Question: I need to make a barplot based on two columns of a data frame. For the right order I need to reorder the factor of one column, and to reorder the rest of the data frame with it. I tried to reorder the factor, but the rest of the columns remained the same. How can I sort the whole data frame? I will show what I did with the iris data (Note that my data actually has two nominal columns)
'''
> d<-iris
> head(d)
Sepal.Length Sepal.Width Petal.Length Petal.Width Species
1 5.1 3.5 1.4 0.2 setosa
2 4.9 3.0 1.4 0.2 setosa
3 4.7 3.2 1.3 0.2 setosa
4 4.6 3.1 1.5 0.2 setosa
5 5.0 3.6 1.4 0.2 setosa
6 5.4 3.9 1.7 0.4 setosa
> d$Species<-factor(d$Species, labels=c("virginica","setosa","versicolor"))
> head(d)
Sepal.Length Sepal.Width Petal.Length Petal.Width Species
1 5.1 3.5 1.4 0.2 virginica
2 4.9 3.0 1.4 0.2 virginica
3 4.7 3.2 1.3 0.2 virginica
4 4.6 3.1 1.5 0.2 virginica
5 5.0 3.6 1.4 0.2 virginica
6 5.4 3.9 1.7 0.4 virginica
>
'''
As you an see the 'Species' columns is sorted as I wanted it, but the rest of the columns stayed. What can I do?
I tried out the answers, and realize, that I did not specify my question enough:
I need to rearrange the order of the factor of the species column when I resort the data frame.
I am looking for this result in addition to the reordered data frame, so that this order will be used when plotting:
'''
head(d1$Species)
[1] virginica virginica virginica virginica virginica virginica
Levels: virginica setosa versicolor
'''
Until now however, the order is still not what I want:
'

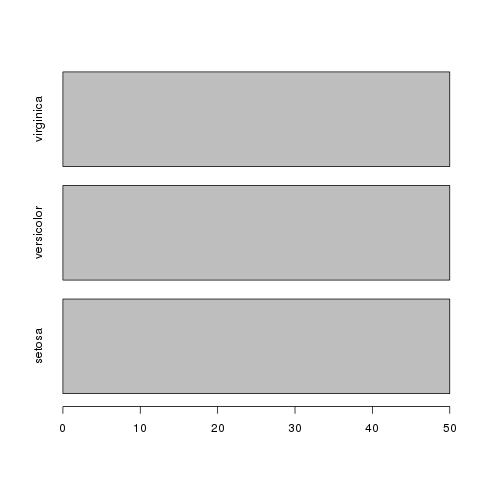
Answer: '''
d1 <- d[order(factor(d$Species, levels=c("virginica","setosa","versicolor"))),]
head(d1)
# Sepal.Length Sepal.Width Petal.Length Petal.Width Species
#101 6.3 3.3 6.0 2.5 virginica
#102 5.8 2.7 5.1 1.9 virginica
#103 7.1 3.0 5.9 2.1 virginica
#104 6.3 2.9 5.6 1.8 virginica
#105 6.5 3.0 5.8 2.2 virginica
#106 7.6 3.0 6.6 2.1 virginica
'''
### Update
To change the 'levels' of the factor 'Species', you would have to:
'''
d$Species <- factor(d$Species, levels=c("virginica","setosa","versicolor"))
d1 <- d[order(d$Species),]
levels(d1$Species)
#[1] "virginica" "setosa" "versicolor"
head(d1,2)
# Sepal.Length Sepal.Width Petal.Length Petal.Width Species
#101 6.3 3.3 6.0 2.5 virginica
#102 5.8 2.7 5.1 1.9 virginica
'''